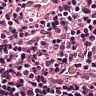
Metastatic tissue present: no